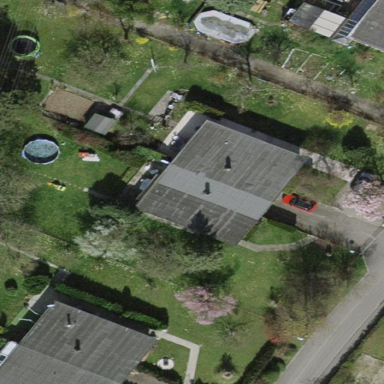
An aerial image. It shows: Garden enclosed by fence.